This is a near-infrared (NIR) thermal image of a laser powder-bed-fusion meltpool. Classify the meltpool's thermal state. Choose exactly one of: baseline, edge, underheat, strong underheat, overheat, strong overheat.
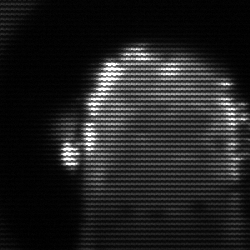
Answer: baseline